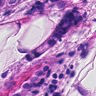
Metastatic tissue present: yes